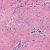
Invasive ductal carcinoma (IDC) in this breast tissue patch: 0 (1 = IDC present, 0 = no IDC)